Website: macys
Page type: billing-address
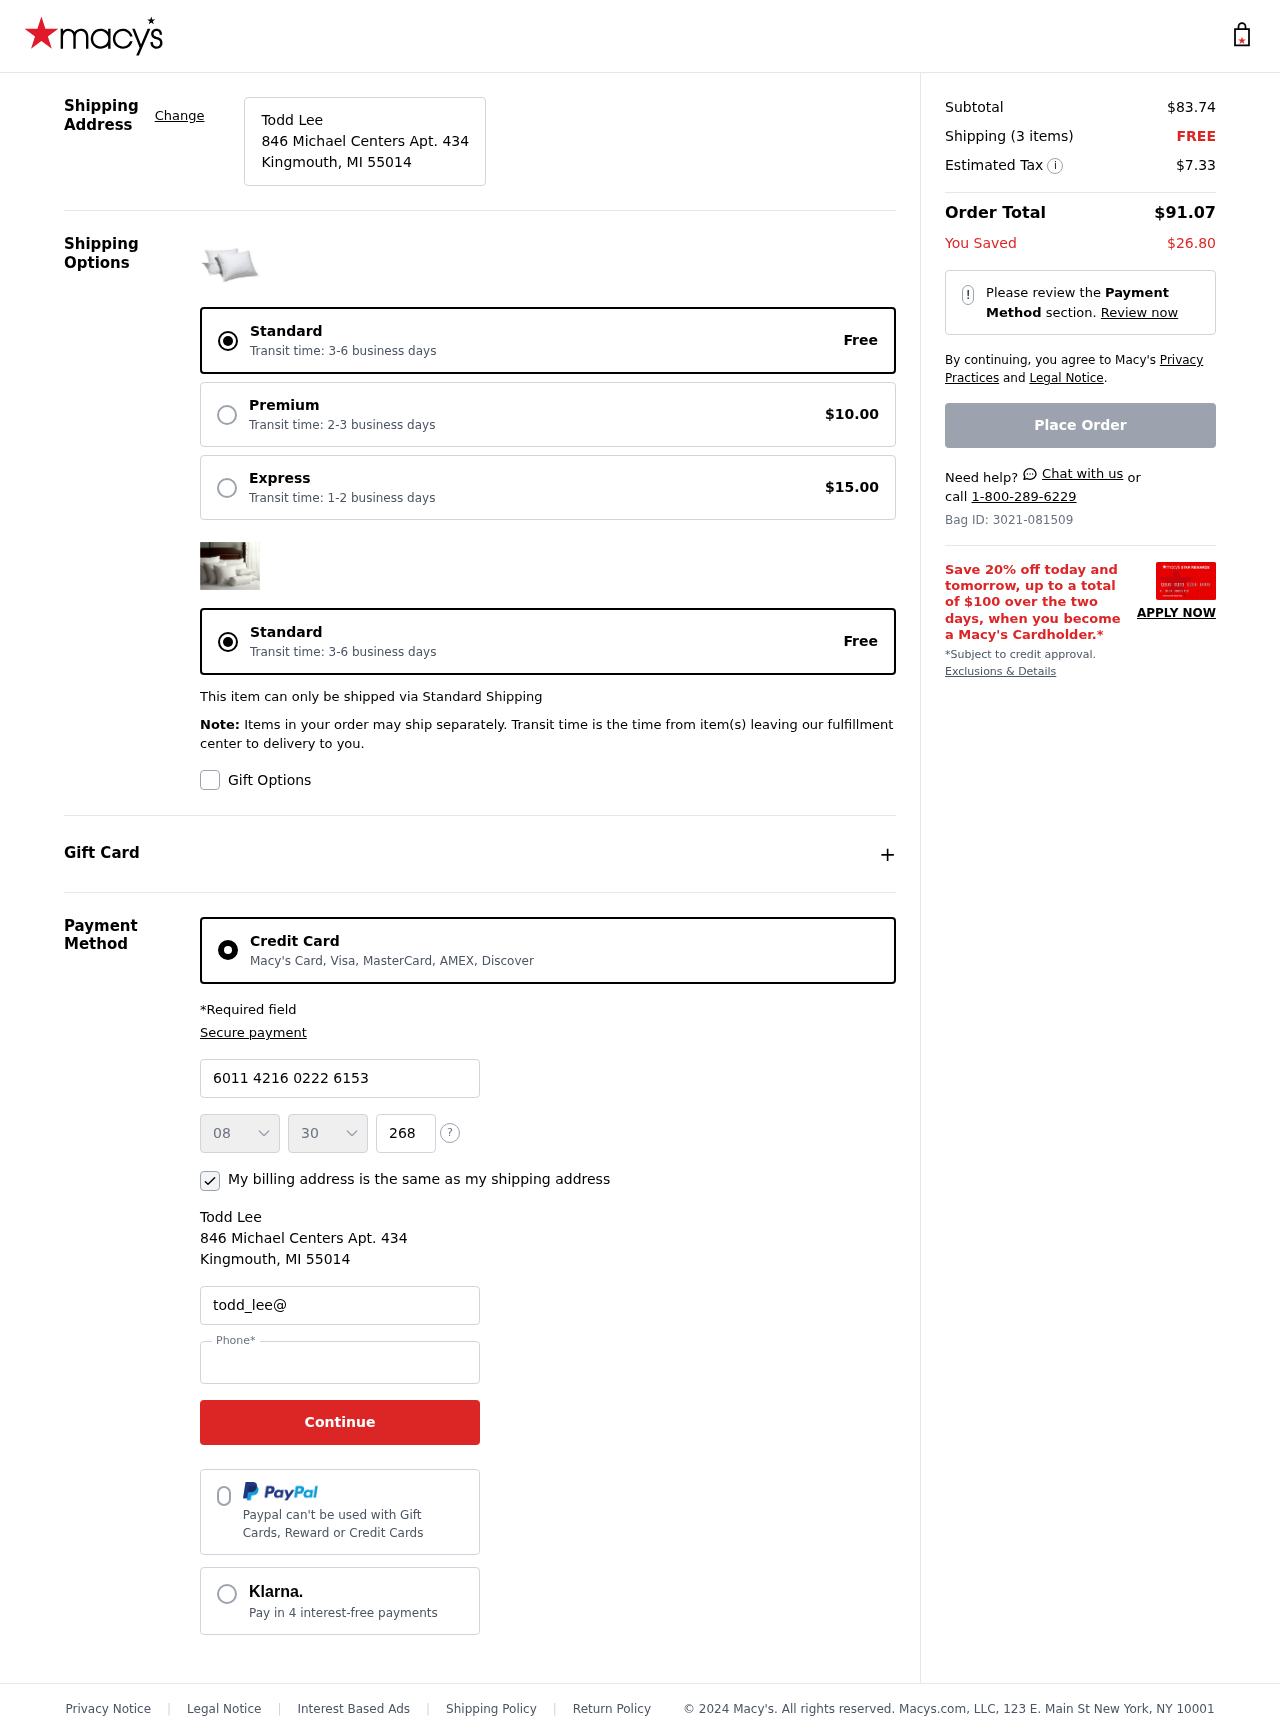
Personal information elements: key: PII_CARD_CVV
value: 268
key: PII_CARD_EXPIRY_MONTH
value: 08
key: PII_CARD_EXPIRY_YEAR
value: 30
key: PII_CARD_NUMBER
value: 6011 4216 0222 6153
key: PII_CITY_STATE_ZIP
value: Kingmouth, MI 55014
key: PII_EMAIL
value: todd_lee@yahoo.com
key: PII_FULLNAME
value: Todd Lee
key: PII_PHONE
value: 2787258139
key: PII_STREET
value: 846 Michael Centers Apt. 434
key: PII_FULLNAME2
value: Todd Lee
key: PII_STREET2
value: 846 Michael Centers Apt. 434
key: PII_CITY_STATE_ZIP2
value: Kingmouth, MI 55014
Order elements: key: ORDER_SUBTOTAL
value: $83.74
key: ORDER_NUM_ITEMS
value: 3
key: ORDER_SHIPPING_COST
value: FREE
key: ORDER_TAX
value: $7.33
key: ORDER_TOTAL
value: $91.07
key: ORDER_SAVINGS
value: $26.80
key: ORDER_ID
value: Bag ID: 3021-081509